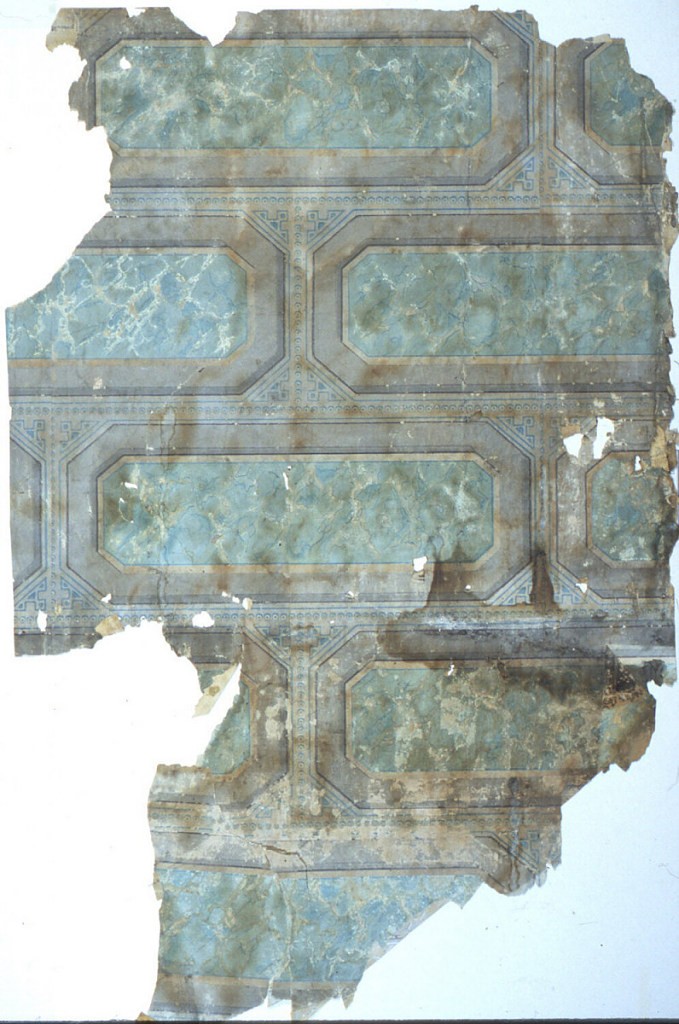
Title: Sidewall - fragment
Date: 1825–50
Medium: Block-printed
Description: Imitation of stones laid in bond. Ashlar block or brick pattern. Printed in gray, white, black and turquoise.